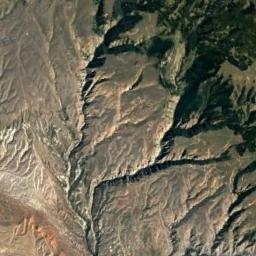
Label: mountain